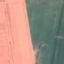
Land use / land cover: AnnualCrop